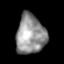
Tissue: lung
Cell type: Others
Senescence score: 0.2362
Nuclear area (px): 1126
Mean DAPI intensity: 146.797